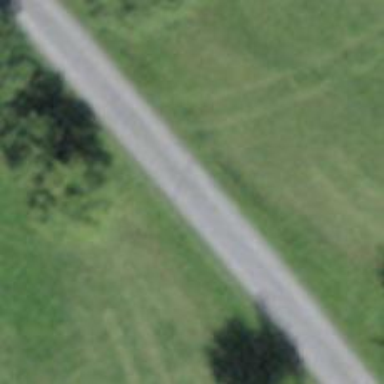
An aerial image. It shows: Fine gravel service road.